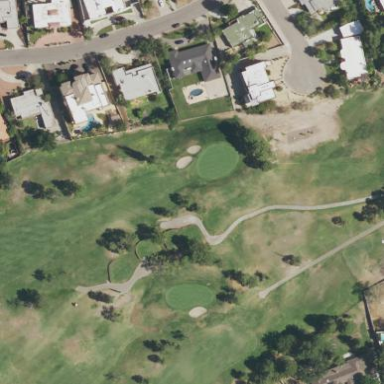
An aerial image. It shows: Rough area on grassy golf course.